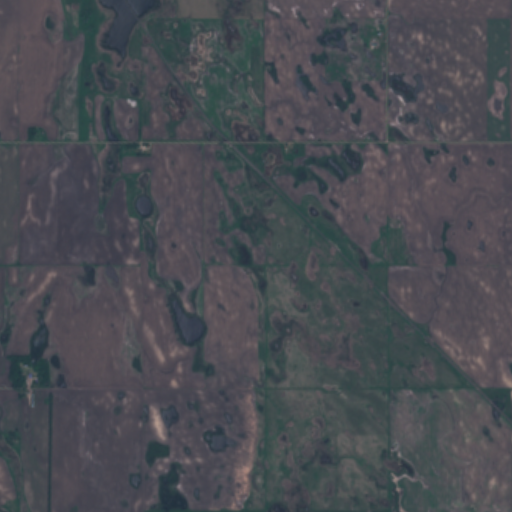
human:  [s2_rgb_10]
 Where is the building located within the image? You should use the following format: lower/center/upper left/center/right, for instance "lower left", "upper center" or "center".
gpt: There is no building in the image.